Interaction volume radius: 10 \u00c5
Interaction volume height: 10 \u00c5
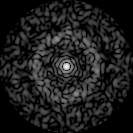
Disorder parameter: 0.8122